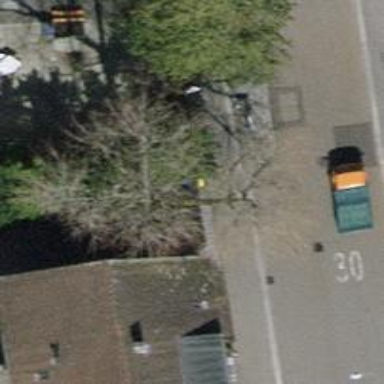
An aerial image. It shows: Public bookcase.